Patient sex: F
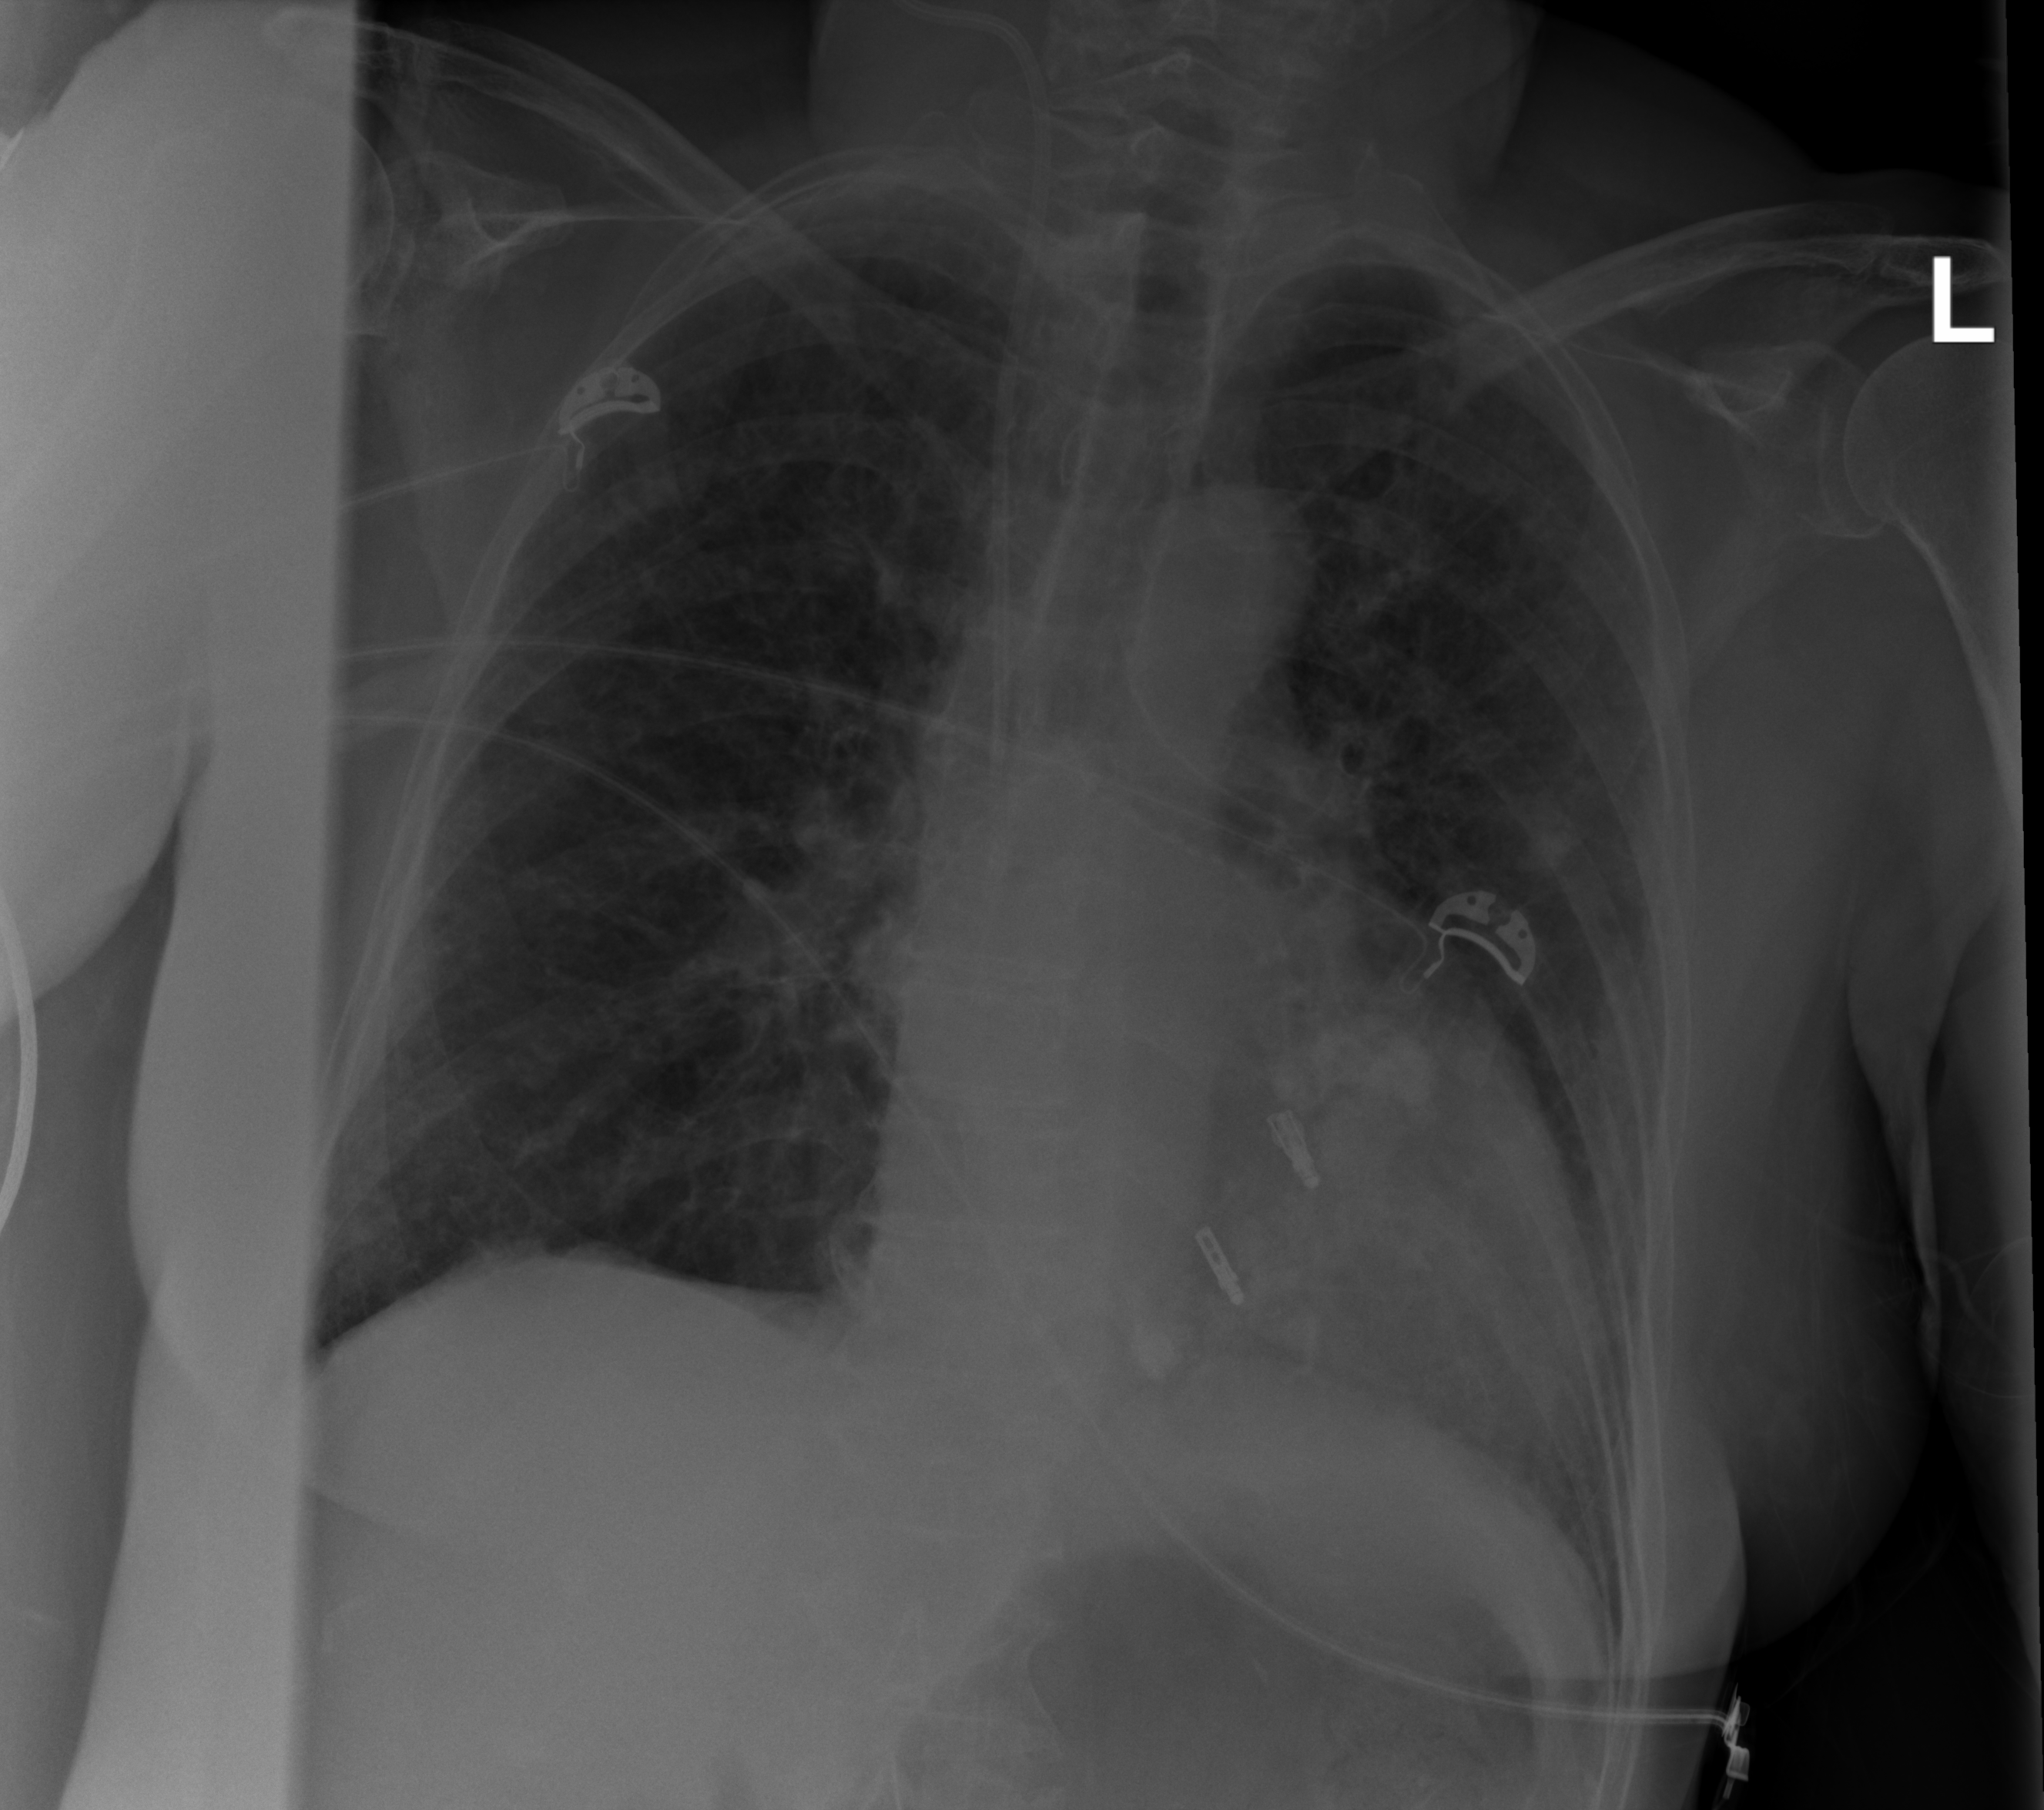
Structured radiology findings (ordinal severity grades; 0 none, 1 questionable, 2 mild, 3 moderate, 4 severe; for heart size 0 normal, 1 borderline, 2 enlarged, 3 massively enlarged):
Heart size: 0
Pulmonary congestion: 0
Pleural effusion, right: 0
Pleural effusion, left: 0
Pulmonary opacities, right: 0
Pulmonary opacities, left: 0
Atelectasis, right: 2
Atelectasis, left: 2